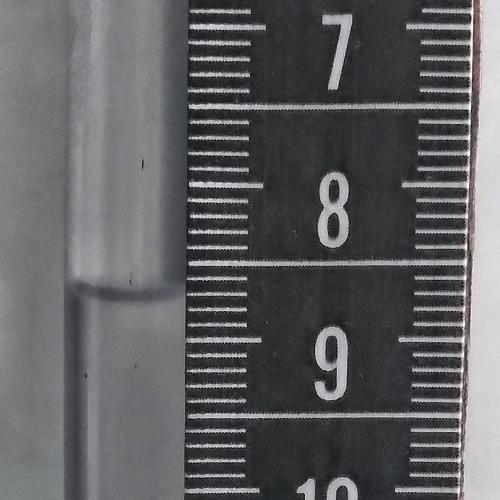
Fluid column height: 8.7 cm